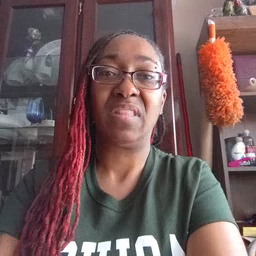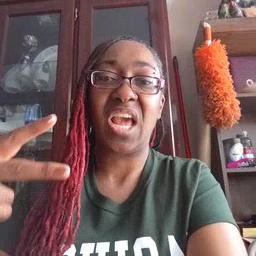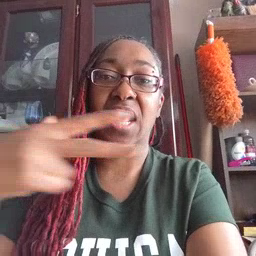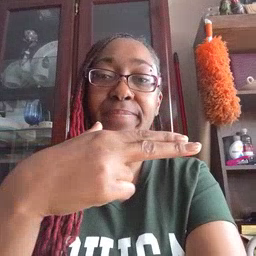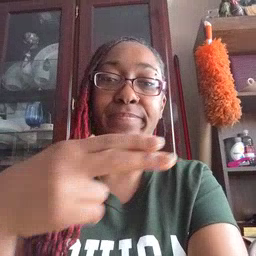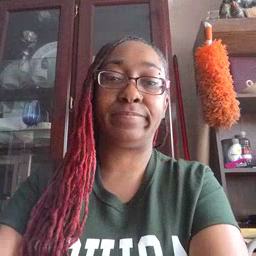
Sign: cut